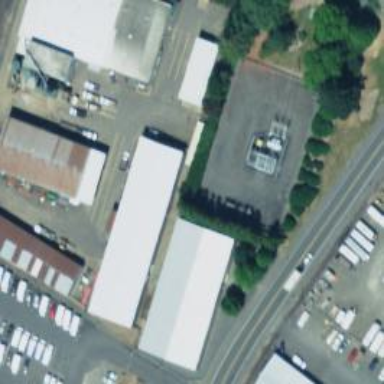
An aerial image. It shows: Power substation.